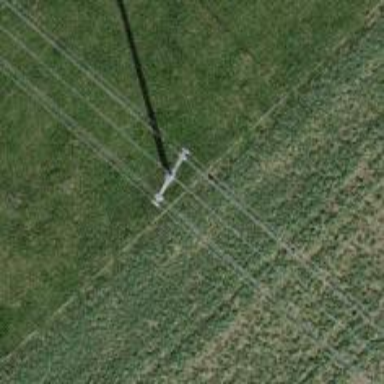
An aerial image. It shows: Power line is depicted.